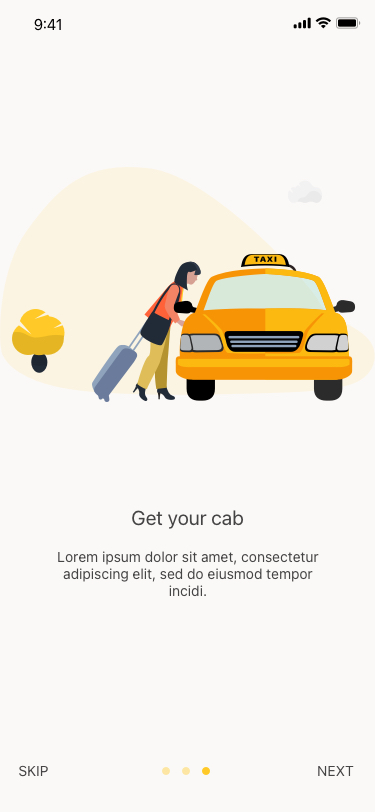
Text in this UI design:
Get your cab
Lorem ipsum dolor sit amet, consectetur adipiscing elit, sed do eiusmod tempor incidi.
NEXT
SKIP